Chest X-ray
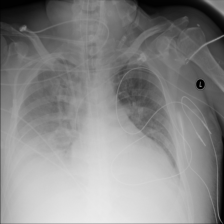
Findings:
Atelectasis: positive
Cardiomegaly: positive
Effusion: positive
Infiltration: negative
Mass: negative
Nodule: negative
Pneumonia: negative
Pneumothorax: negative
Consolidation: negative
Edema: negative
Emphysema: negative
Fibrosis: negative
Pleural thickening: negative
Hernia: negative